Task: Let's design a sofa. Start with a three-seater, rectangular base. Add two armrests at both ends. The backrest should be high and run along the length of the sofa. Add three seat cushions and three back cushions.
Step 90:
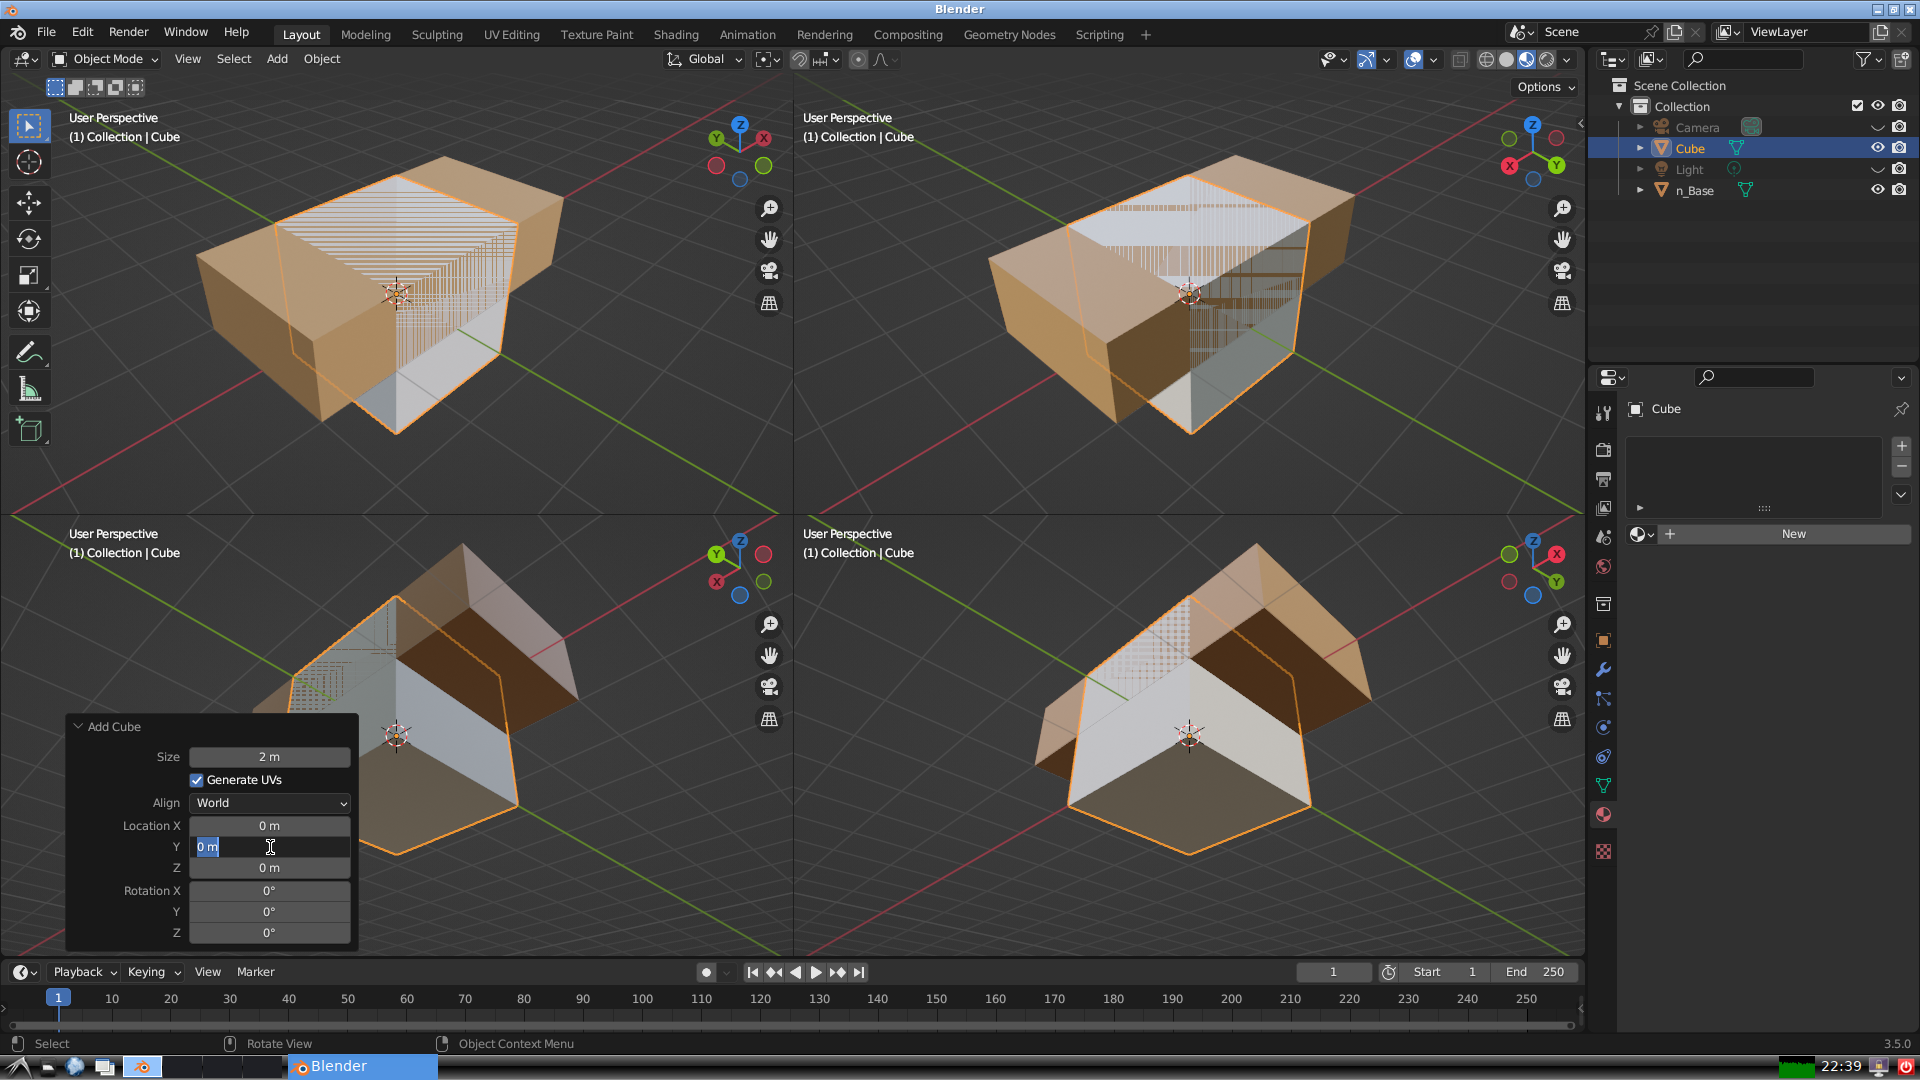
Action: input_text: -1